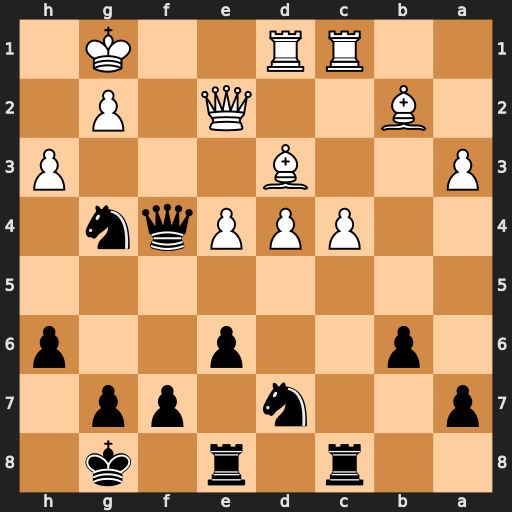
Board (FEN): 2r1r1k1/p2n1pp1/1p2p2p/8/2PPPqn1/P2B3P/1B2Q1P1/2RR2K1
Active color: b
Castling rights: -
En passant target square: -
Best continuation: Qh2+ Kf1 Qh1#